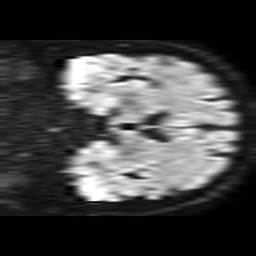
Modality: TRACE
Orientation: coronal
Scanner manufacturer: philips
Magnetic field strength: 1.5 T
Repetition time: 3.393 s
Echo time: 0.06922 s